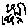
Label: hexagon